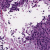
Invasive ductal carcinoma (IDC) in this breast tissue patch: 1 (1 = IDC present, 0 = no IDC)